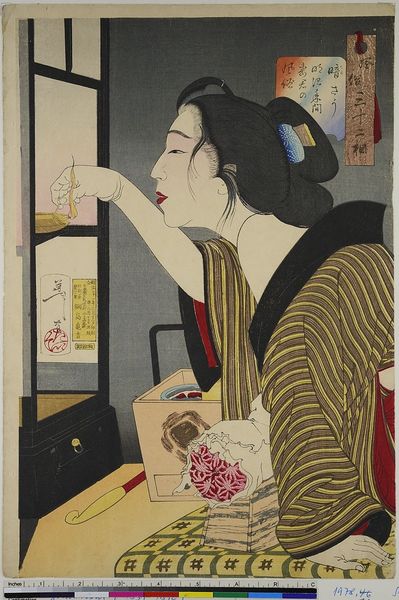
Titel: Es scheint dunkel zu sein: Die Gepflogenheiten einer Hausfrau der Meiji-Zeit, Blatt 27 aus der Serie: 32 Aspekte von Frauen
Künstler: Tsukioka Yoshitoshi
Standort: Hamburg
Institution: Museum für Kunst und Gewerbe Hamburg
Schlagwörter: frau, laterne, schulter, holzschnitt, japan, korb, japanisch, schriftzeichen, make up, flamme, druck, druckgraphik, druckgrafik, zeit, schminken, weiblichkeit, kimono, reproduktionen, kanji, druckerzeugnisse, meiji, ukiyo